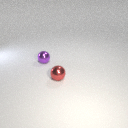
small red metal sphere in front of small purple metal sphere